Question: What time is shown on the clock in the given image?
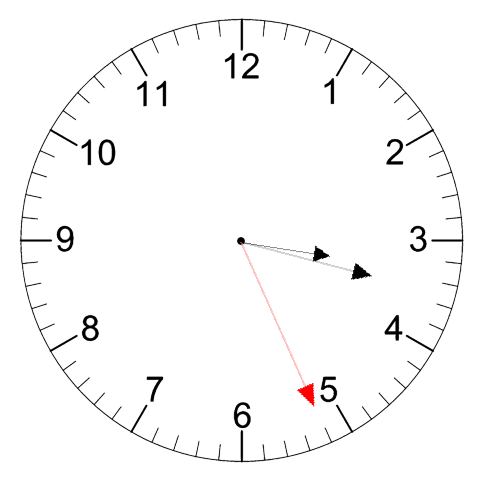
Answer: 03:17:26